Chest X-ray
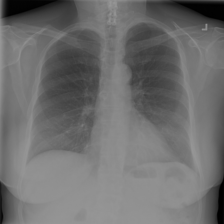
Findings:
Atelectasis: negative
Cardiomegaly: negative
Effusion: negative
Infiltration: negative
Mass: negative
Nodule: negative
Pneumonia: negative
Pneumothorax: negative
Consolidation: negative
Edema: negative
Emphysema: negative
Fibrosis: negative
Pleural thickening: negative
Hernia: negative